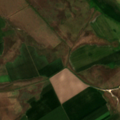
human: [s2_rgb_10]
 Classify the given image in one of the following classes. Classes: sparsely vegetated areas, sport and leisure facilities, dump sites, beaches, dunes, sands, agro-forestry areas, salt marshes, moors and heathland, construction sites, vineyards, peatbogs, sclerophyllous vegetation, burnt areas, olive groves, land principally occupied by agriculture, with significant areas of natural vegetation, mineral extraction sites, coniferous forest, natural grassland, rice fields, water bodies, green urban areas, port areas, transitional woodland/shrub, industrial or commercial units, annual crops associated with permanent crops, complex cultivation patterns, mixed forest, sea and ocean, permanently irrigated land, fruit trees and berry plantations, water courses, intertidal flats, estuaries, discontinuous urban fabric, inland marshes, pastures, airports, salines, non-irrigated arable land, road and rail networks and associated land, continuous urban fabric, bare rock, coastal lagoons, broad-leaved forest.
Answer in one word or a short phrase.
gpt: non-irrigated arable land, pastures